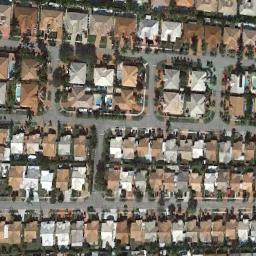
Label: residential